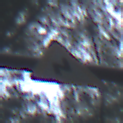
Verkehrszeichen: DoppelkurveRechts
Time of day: SunriseSunset
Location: Outdoor (Nature)
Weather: NotSpecified
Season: Autumn
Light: Natural